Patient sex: M
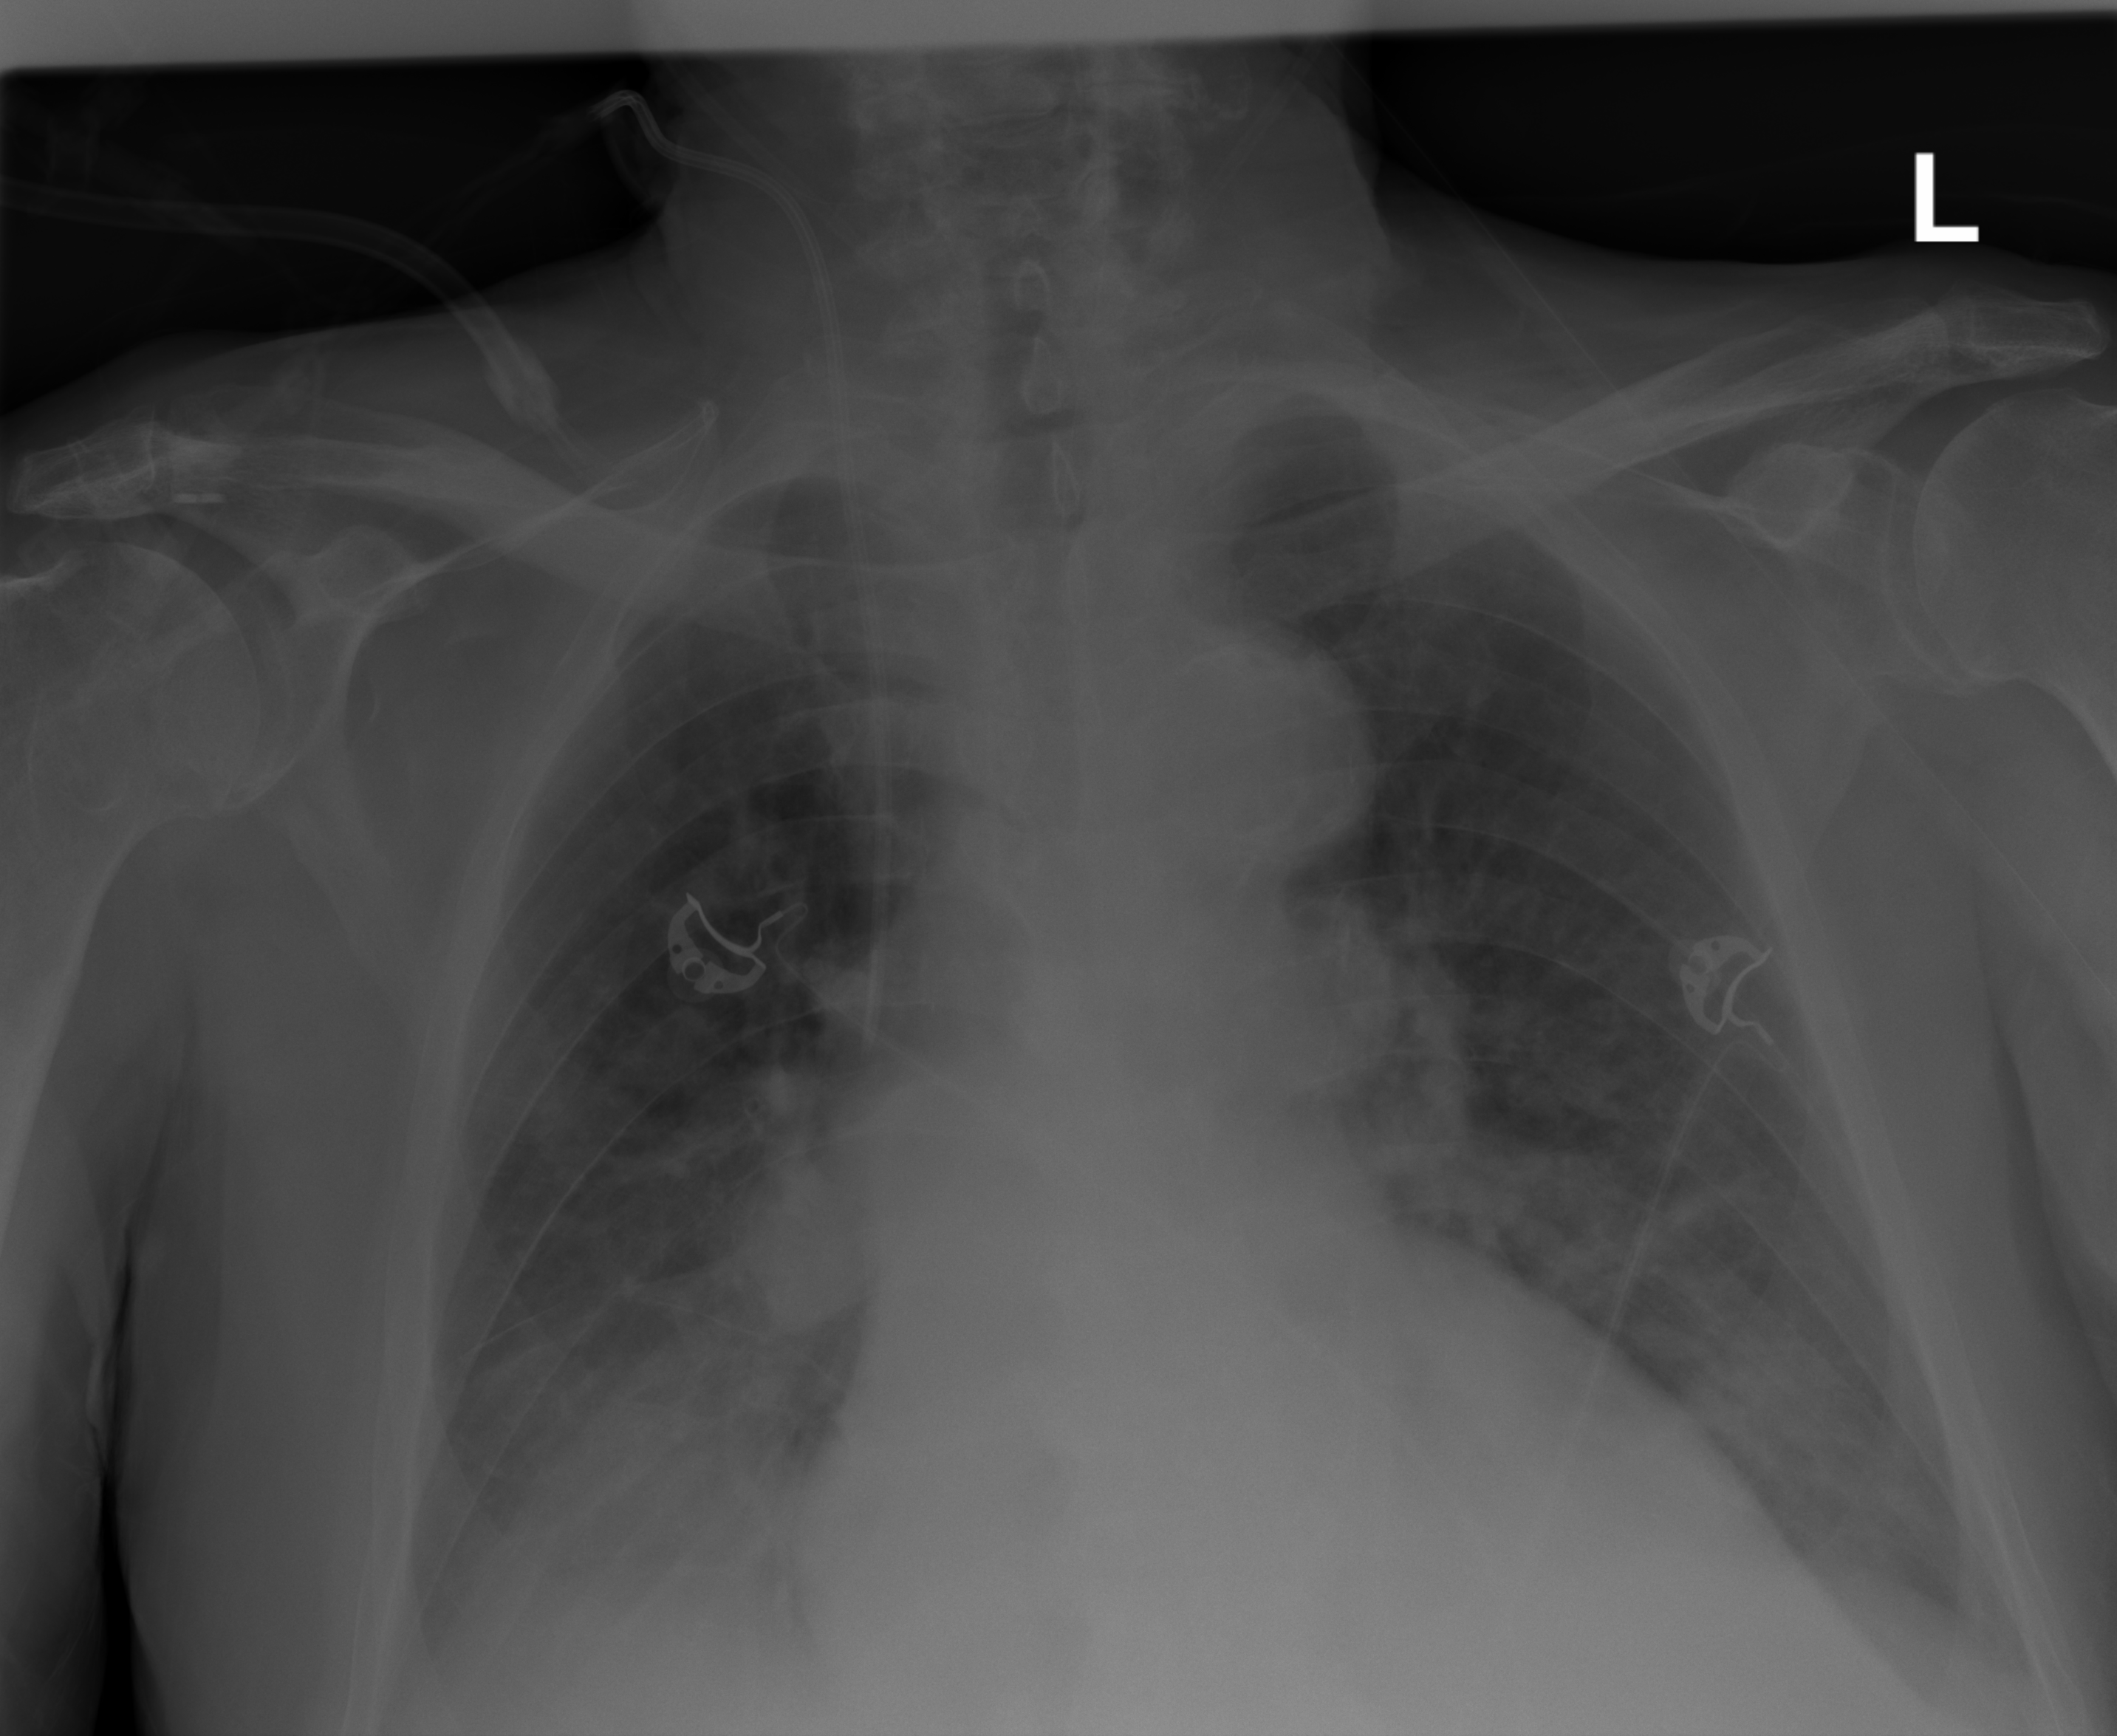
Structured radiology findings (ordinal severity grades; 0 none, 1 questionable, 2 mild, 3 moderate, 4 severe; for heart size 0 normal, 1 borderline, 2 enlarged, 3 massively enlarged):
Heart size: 2
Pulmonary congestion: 2
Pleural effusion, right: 2
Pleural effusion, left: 2
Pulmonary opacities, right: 2
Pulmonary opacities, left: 3
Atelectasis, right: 2
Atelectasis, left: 2